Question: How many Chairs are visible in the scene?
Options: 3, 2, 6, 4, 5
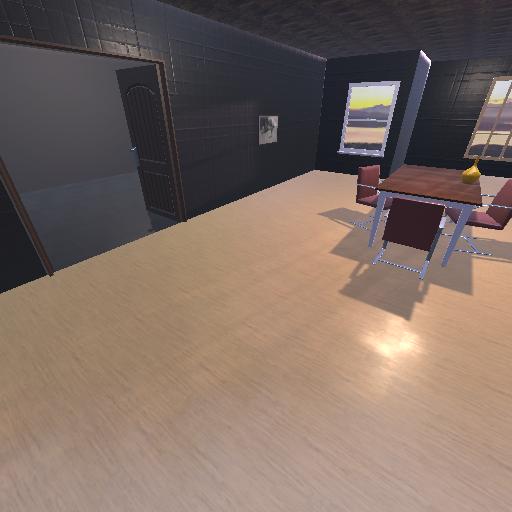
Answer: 3